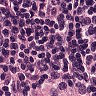
Metastatic tissue present: yes